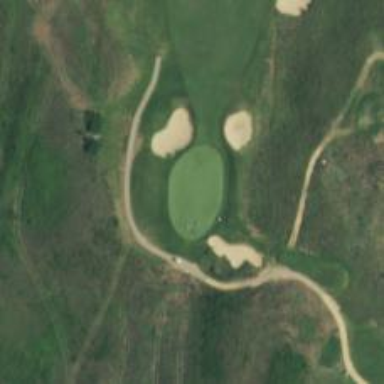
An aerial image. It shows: Golf hole.